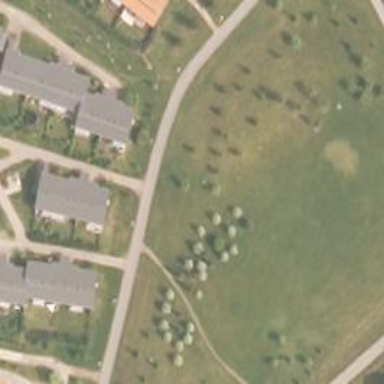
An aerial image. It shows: Disc golf hole.